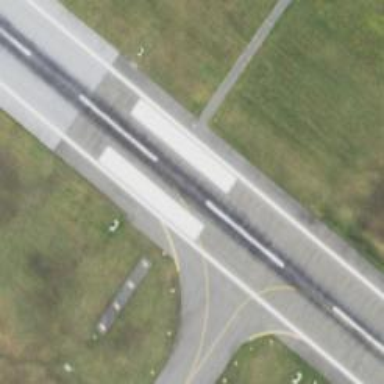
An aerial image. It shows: Runway surface made of asphalt at airport.